Question: I have a navigation header as bellow
I want to update TextView in 'nav_header.xml' from 'MainActivity.kt' by Kotlin

I want to update text of 'TextView(id=drawer_user_name)' from 'MainActivity.kt'
'''
<?xml version="1.0" encoding="utf-8"?>
<androidx.drawerlayout.widget.DrawerLayout
xmlns:android="http://schemas.android.com/apk/res/android"
xmlns:app="http://schemas.android.com/apk/res-auto"
xmlns:tools="http://schemas.android.com/tools"
android:id="@+id/drawer_layout"
android:layout_width="match_parent"
android:layout_height="match_parent"
android:fitsSystemWindows="true"
tools:openDrawer="start">
<include
layout="@layout/content_main"
android:layout_width="match_parent"
android:layout_height="match_parent" />
<LinearLayout
android:layout_width="wrap_content"
android:layout_height="wrap_content">
<androidx.recyclerview.widget.RecyclerView
android:id="@+id/recycler_view"
android:layout_width="match_parent"
android:layout_height="match_parent"
android:layout_marginTop="45dp"
android:background="@android:drawable/screen_background_light_transparent"
tools:listitem="@layout/item_list" />
</LinearLayout>
<com.google.android.material.navigation.NavigationView
android:id="@+id/nav_view"
android:layout_width="wrap_content"
android:layout_height="match_parent"
android:layout_gravity="start"
android:fitsSystemWindows="true"
app:headerLayout="@layout/nav_header"
app:menu="@menu/nav_menu" />
</androidx.drawerlayout.widget.DrawerLayout>
'''
'''
<?xml version="1.0" encoding="utf-8"?>
<LinearLayout
xmlns:android="http://schemas.android.com/apk/res/android"
xmlns:app="http://schemas.android.com/apk/res-auto"
android:layout_width="match_parent"
android:layout_height="200dp"
android:background="#4cAF50"
android:orientation="vertical"
android:layout_gravity="top"
android:paddingTop="35dp"
android:paddingLeft="15dp"
android:paddingBottom="15dp"
android:id="@+id/ddd">
<ImageView
android:layout_width="wrap_content"
android:layout_height="wrap_content"
android:src="@mipmap/ic_launcher"
android:id="@+id/imageView"
android:layout_marginBottom="15dp"/>
<TextView
android:id="@+id/drawer_user_name" //--> i want to update this TextView from MainActivity.kt
android:layout_width="match_parent"
android:layout_height="wrap_content"
android:text="title"
android:textColor="#FFFFFF"
android:textStyle="bold" />
<TextView
android:layout_width="wrap_content"
android:layout_height="wrap_content"
android:text="this our navigation drawer"
android:textColor="#FFFFFF" />
</LinearLayout>
'''
'''
<?xml version="1.0" encoding="utf-8"?>
<LinearLayout
xmlns:android="http://schemas.android.com/apk/res/android"
xmlns:app="http://schemas.android.com/apk/res-auto"
android:orientation="vertical"
android:layout_width="match_parent"
android:layout_height="match_parent">
<com.google.android.material.appbar.AppBarLayout
android:layout_width="match_parent"
android:layout_height="wrap_content"
android:theme="@style/ThemeOverlay.AppCompat.Dark.ActionBar">
<androidx.appcompat.widget.Toolbar
android:id="@+id/toolbar"
android:layout_width="match_parent"
android:layout_height="?attr/colorPrimary"
android:background="?attr/colorPrimary"
app:popupTheme="@style/ThemeOverlay.AppCompat.Light">
<LinearLayout
android:layout_width="match_parent"
android:layout_height="match_parent"
android:gravity="center_vertical"
android:orientation="horizontal">
<TextView
style="@style/TextAppearance.AppCompat.Widget.ActionBar.Title"
android:id="@+id/home_page_username"
android:layout_width="wrap_content"
android:layout_height="wrap_content"
android:text="Chat"
android:textColor="#FFFFFF" />
</LinearLayout>
</androidx.appcompat.widget.Toolbar>
</com.google.android.material.appbar.AppBarLayout>
<LinearLayout
android:layout_width="match_parent"
android:layout_height="match_parent"
android:orientation="vertical">
<TextView
android:layout_width="wrap_content"
android:layout_height="wrap_content"
android:text="this is my content"/>
</LinearLayout>
</LinearLayout>
'''
Please Help me,I really need a way to solve this problem
thank you
Babbab forces us to write stories here to allow us to post a question(It looks like your post is mostly code; please add some more details)
my 'MainActivity.kt'
'''
package com.example.myapplication
...
import android.view.LayoutInflater
import android.widget.LinearLayout
import kotlinx.android.synthetic.main.activity_main_page.*
import kotlinx.android.synthetic.main.nav_header.view.*
class MainPageActivity : AppCompatActivity(), NavigationView.OnNavigationItemSelectedListener,CustomAdapter.OnItemClickListener {
lateinit var toolbar:androidx.appcompat.widget.Toolbar
lateinit var drawerLayout: DrawerLayout
lateinit var navView:NavigationView
private var data = arrayListOf<UserChanel>()
private lateinit var myadapter:CustomAdapter
private val gson = Gson()
override fun onCreate(savedInstanceState: Bundle?) {
super.onCreate(savedInstanceState)
setContentView(R.layout.activity_main)
toolbar =findViewById(R.id.toolbar)
setSupportActionBar(toolbar)
drawerLayout = findViewById(R.id.drawer_layout)
navView = findViewById(R.id.nav_view)
val toggle = ActionBarDrawerToggle(this,drawerLayout,toolbar,0,0)
drawerLayout.addDrawerListener(toggle)
toggle.syncState()
navView.setNavigationItemSelectedListener(this)
// val userNameTextView = nav_view.findViewById<TextView>(R.id.drawer_user_name)
// userNameTextView.text = "SOME TEXT" // error
nav_view.drawer_user_name.text = "SOME TEXT" // Error
val recyclerview = findViewById<RecyclerView>(R.id.recycler_view)
// for insert line divider to recyclerview items
recyclerview.addItemDecoration(SimpleDividerItemDecoration(this)) // for insert line divider to recyclerview items
send_request()
val adapter = CustomAdapter(this,data,this)
recyclerview.layoutManager = LinearLayoutManager(this)
recyclerview.adapter = adapter
recyclerview.setHasFixedSize(true)
myadapter = adapter
}
override fun onNavigationItemSelected(item: MenuItem): Boolean {
when(item.itemId){
R.id.nav_profile->{
Toast.makeText(this,"profile clicked",Toast.LENGTH_SHORT).show()
}
R.id.nav_message->{
Toast.makeText(this,"message clicked",Toast.LENGTH_SHORT).show()
}
R.id.nav_frinds->{
Toast.makeText(this,"frinds clicked",Toast.LENGTH_SHORT).show()
}
R.id.nav_update->{
Toast.makeText(this,"update clicked",Toast.LENGTH_SHORT).show()
}
R.id.nav_logout->{
Toast.makeText(this,"logout clicked",Toast.LENGTH_SHORT).show()
}
}
drawerLayout.closeDrawer(GravityCompat.START)
return true
}
private fun send_request(){
...
}
override fun onItemClick(position: Int,adapter: CustomAdapter,v:View) {
...
}
}
'''
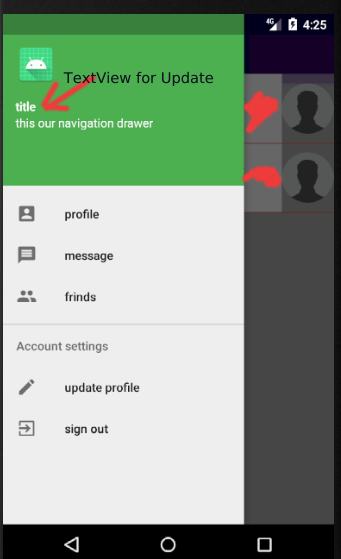
Answer: You can find the target view from its parent in your activity like either of these ways:
'''
nav_view.getHeaderView(0).findViewById<TextView>(R.id.drawer_user_name).text = "SOME TEXT"
'''
or
'''
import kotlinx.android.synthetic.main.nav_header.view.*
...
nav_view.getHeaderView(0).drawer_user_name.text = "SOME TEXT"
'''
It's possible to access the header view using <URL> according to the documentation. As you have one header view in the 'NavigationView', it is accessible by index '0'.